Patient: sex F, age 53
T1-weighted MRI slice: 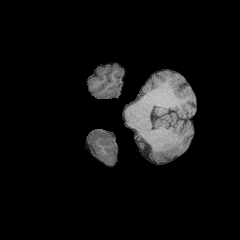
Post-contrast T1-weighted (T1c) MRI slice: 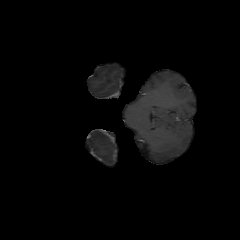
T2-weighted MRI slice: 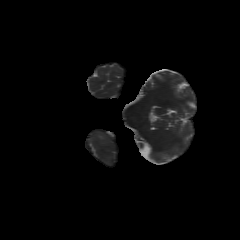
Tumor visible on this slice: no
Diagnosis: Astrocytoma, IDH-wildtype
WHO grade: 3